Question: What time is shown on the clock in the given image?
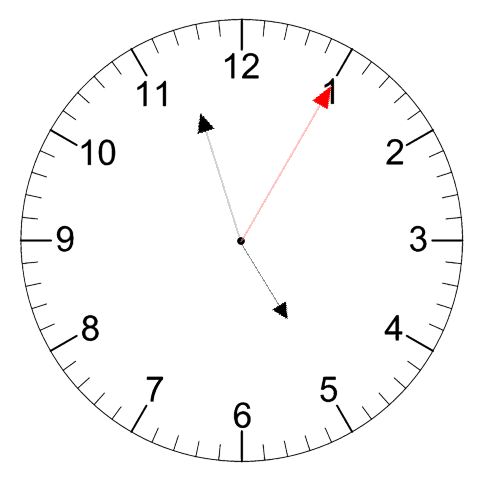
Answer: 04:57:05